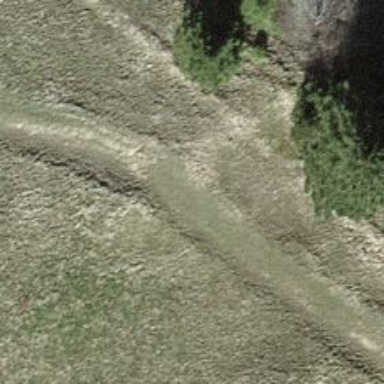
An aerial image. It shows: Unpaved path.